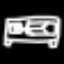
Label: bed